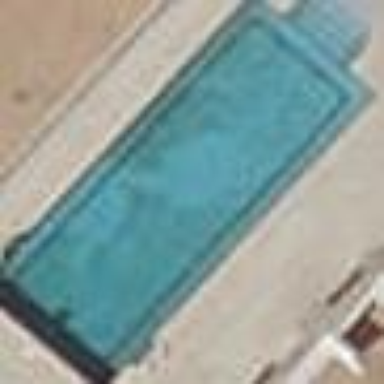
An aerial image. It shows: Swimming pool located in leisure land.